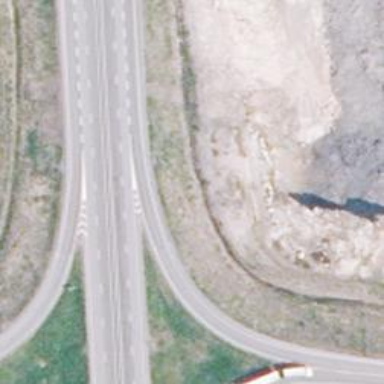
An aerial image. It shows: Road with "give way" sign.